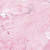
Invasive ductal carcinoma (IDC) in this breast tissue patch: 0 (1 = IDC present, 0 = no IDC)